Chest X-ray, PA view. Patient: 49 years old, sex F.
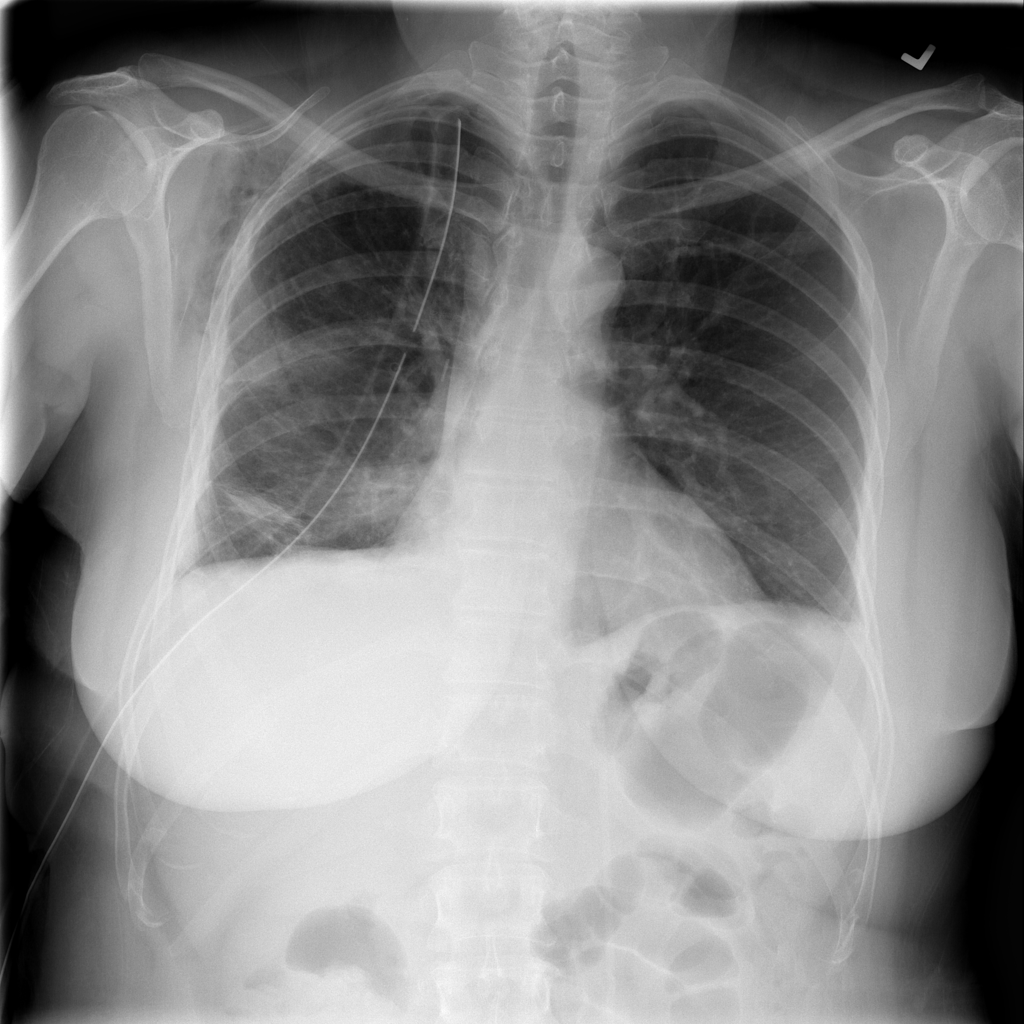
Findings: Atelectasis, Effusion, Emphysema, Infiltration, Pleural_Thickening